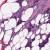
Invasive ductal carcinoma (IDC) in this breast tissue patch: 1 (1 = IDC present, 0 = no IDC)